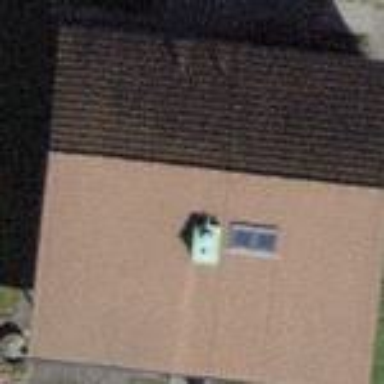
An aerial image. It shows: Building with tiled roof.